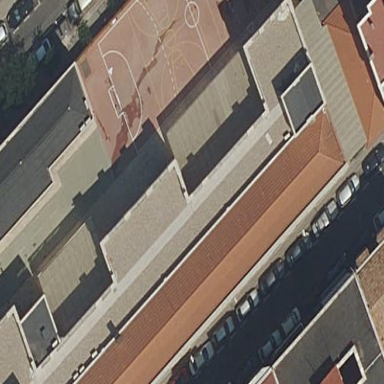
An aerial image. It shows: School.